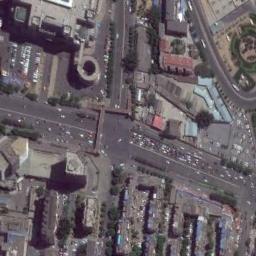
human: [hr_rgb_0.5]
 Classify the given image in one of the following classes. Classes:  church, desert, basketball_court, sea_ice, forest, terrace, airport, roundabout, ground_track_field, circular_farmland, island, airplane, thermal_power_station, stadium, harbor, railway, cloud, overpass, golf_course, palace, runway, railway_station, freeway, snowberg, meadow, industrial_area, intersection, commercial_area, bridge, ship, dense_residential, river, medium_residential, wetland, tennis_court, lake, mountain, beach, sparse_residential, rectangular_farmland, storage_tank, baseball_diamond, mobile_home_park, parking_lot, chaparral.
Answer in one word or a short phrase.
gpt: intersection